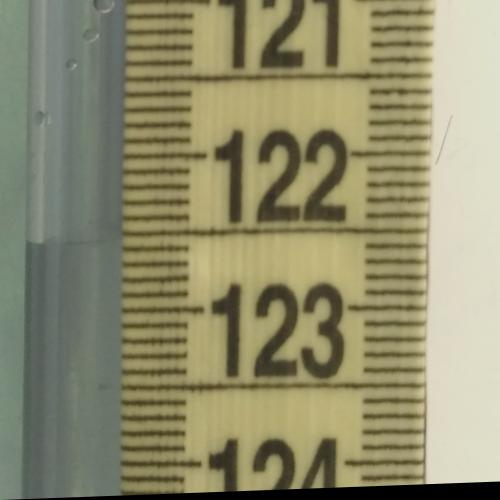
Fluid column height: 122.5 cm